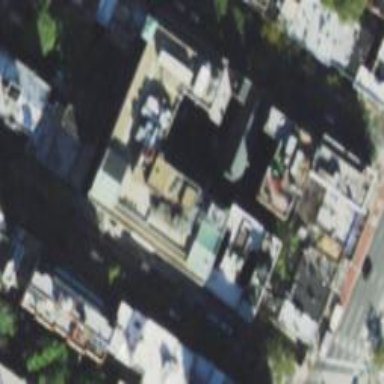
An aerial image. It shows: Healthcare clinic.